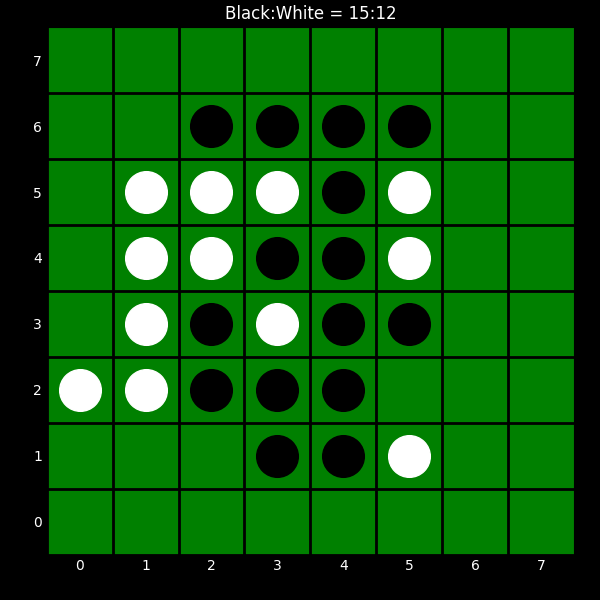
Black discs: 15
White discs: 12